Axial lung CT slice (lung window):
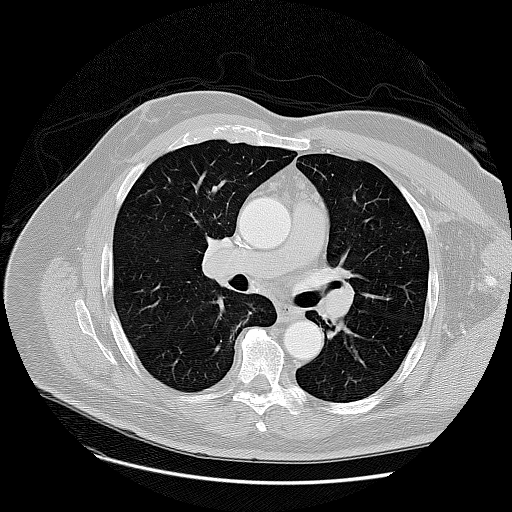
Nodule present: no